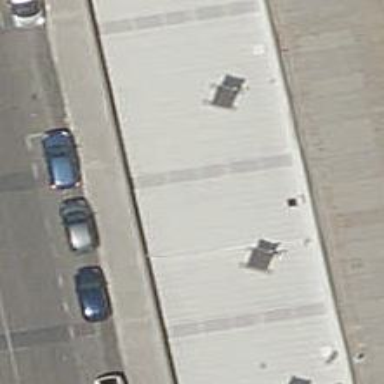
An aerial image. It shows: Car wash facility.